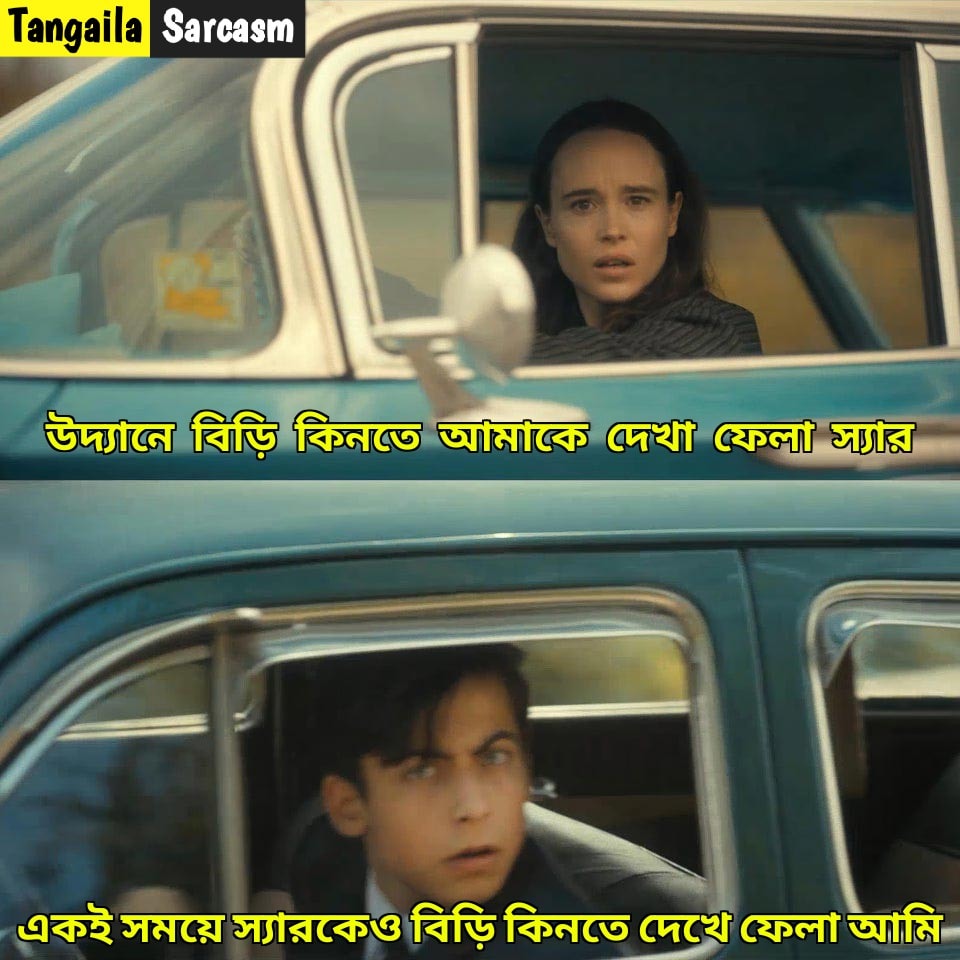
Caption: উদ্যানে বিড়ি কিনতে আমাকে দেখা ফেলা স্যার    একই সময়ে স্যারকেও বিড়ি কিনতে দেখে ফেলা আমি
Label: non-hate